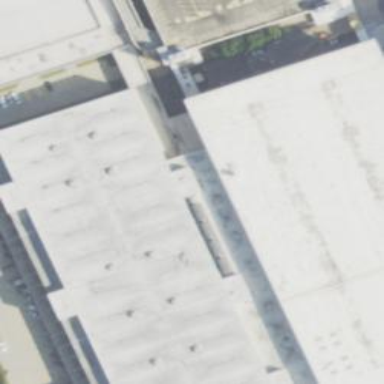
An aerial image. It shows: Commercial building.